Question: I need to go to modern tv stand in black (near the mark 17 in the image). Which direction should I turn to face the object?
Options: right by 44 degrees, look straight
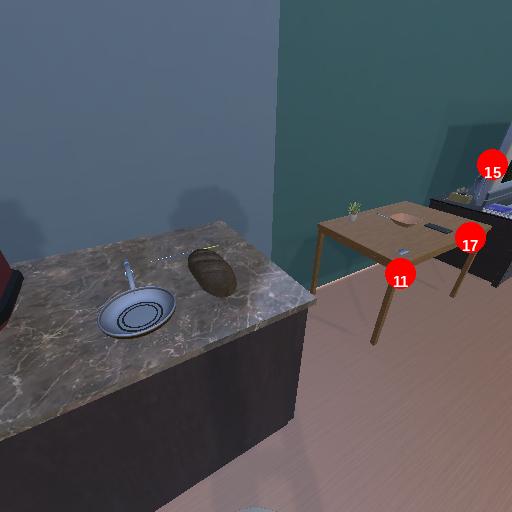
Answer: right by 44 degrees